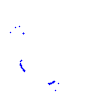
Particle: kaon